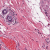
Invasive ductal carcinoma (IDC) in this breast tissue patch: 0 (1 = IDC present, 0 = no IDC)